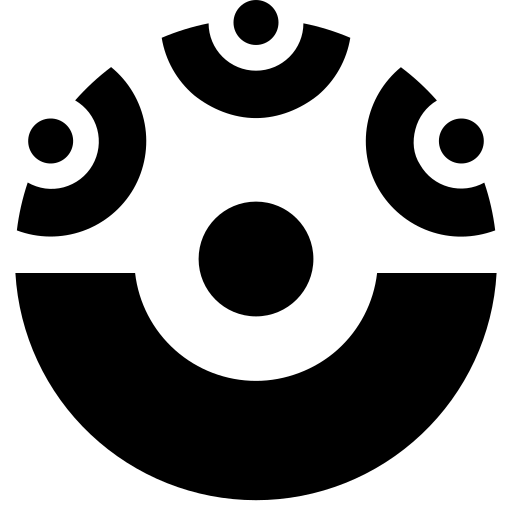
Tags: icon, FontAwesome, fa-icon, brand, screenpal